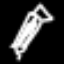
Label: pencil